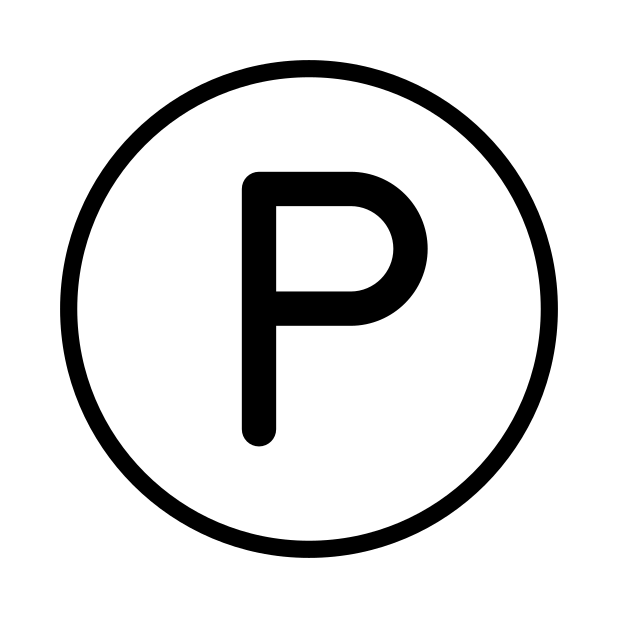
Emoji: 🇵
Name: regional indicator symbol letter p
Unicode: 0x1f1f5